Question: Webbrowser component is hosted in my winForm application. On one site occurred JS error and webbrowser show me error window. "Unable to get property 'call' of undefined or null reference"
The same error occurred in installed IE, I have seen it in debug mode, but IE doesn't show this error window. I need to hide this window in my application too.
I can't set because in this case window for select certificate is not opened too, and I can't open site page at all.
What I have tried:
1. document.Window.Error += new HtmlElementErrorEventHandler(Window_Error); - event is not fired at all
2. IOleCommandTarget::Exec - it occurs after error window was closed, and doesn't take affect to this window
Is there any way to get rid from this window?

Translation:
Webpage error Do you want to debug this webpage? This page contain errors that that might prevent it from displaying or working correctly. If this page has not been verified, press No. "Unable to get property 'call' of undefined or null reference"
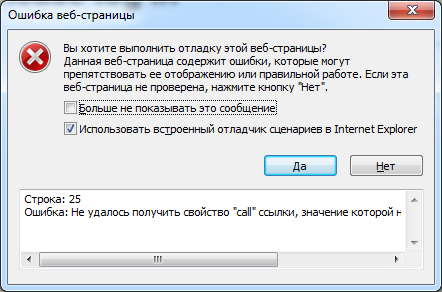
Answer: I have eliminated this window by setting "Disable Script Debugger" to "yes" in registry HKCU\Software\Microsoft\Internet Explorer\Main